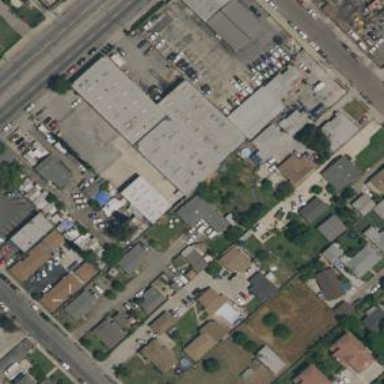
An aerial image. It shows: Warehouse.